Chest X-ray. View position: PA
Patient age: 38
Patient sex: F
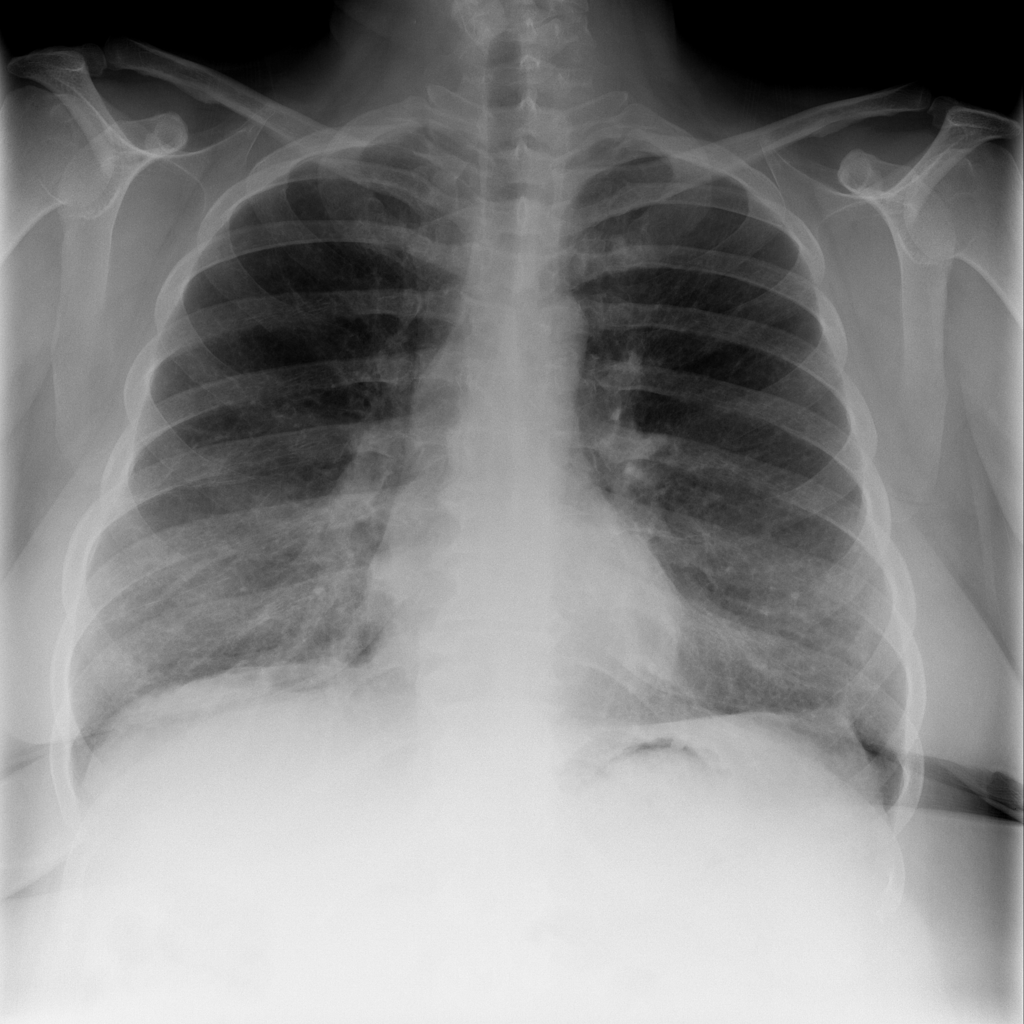
Finding: Pneumothorax